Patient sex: F
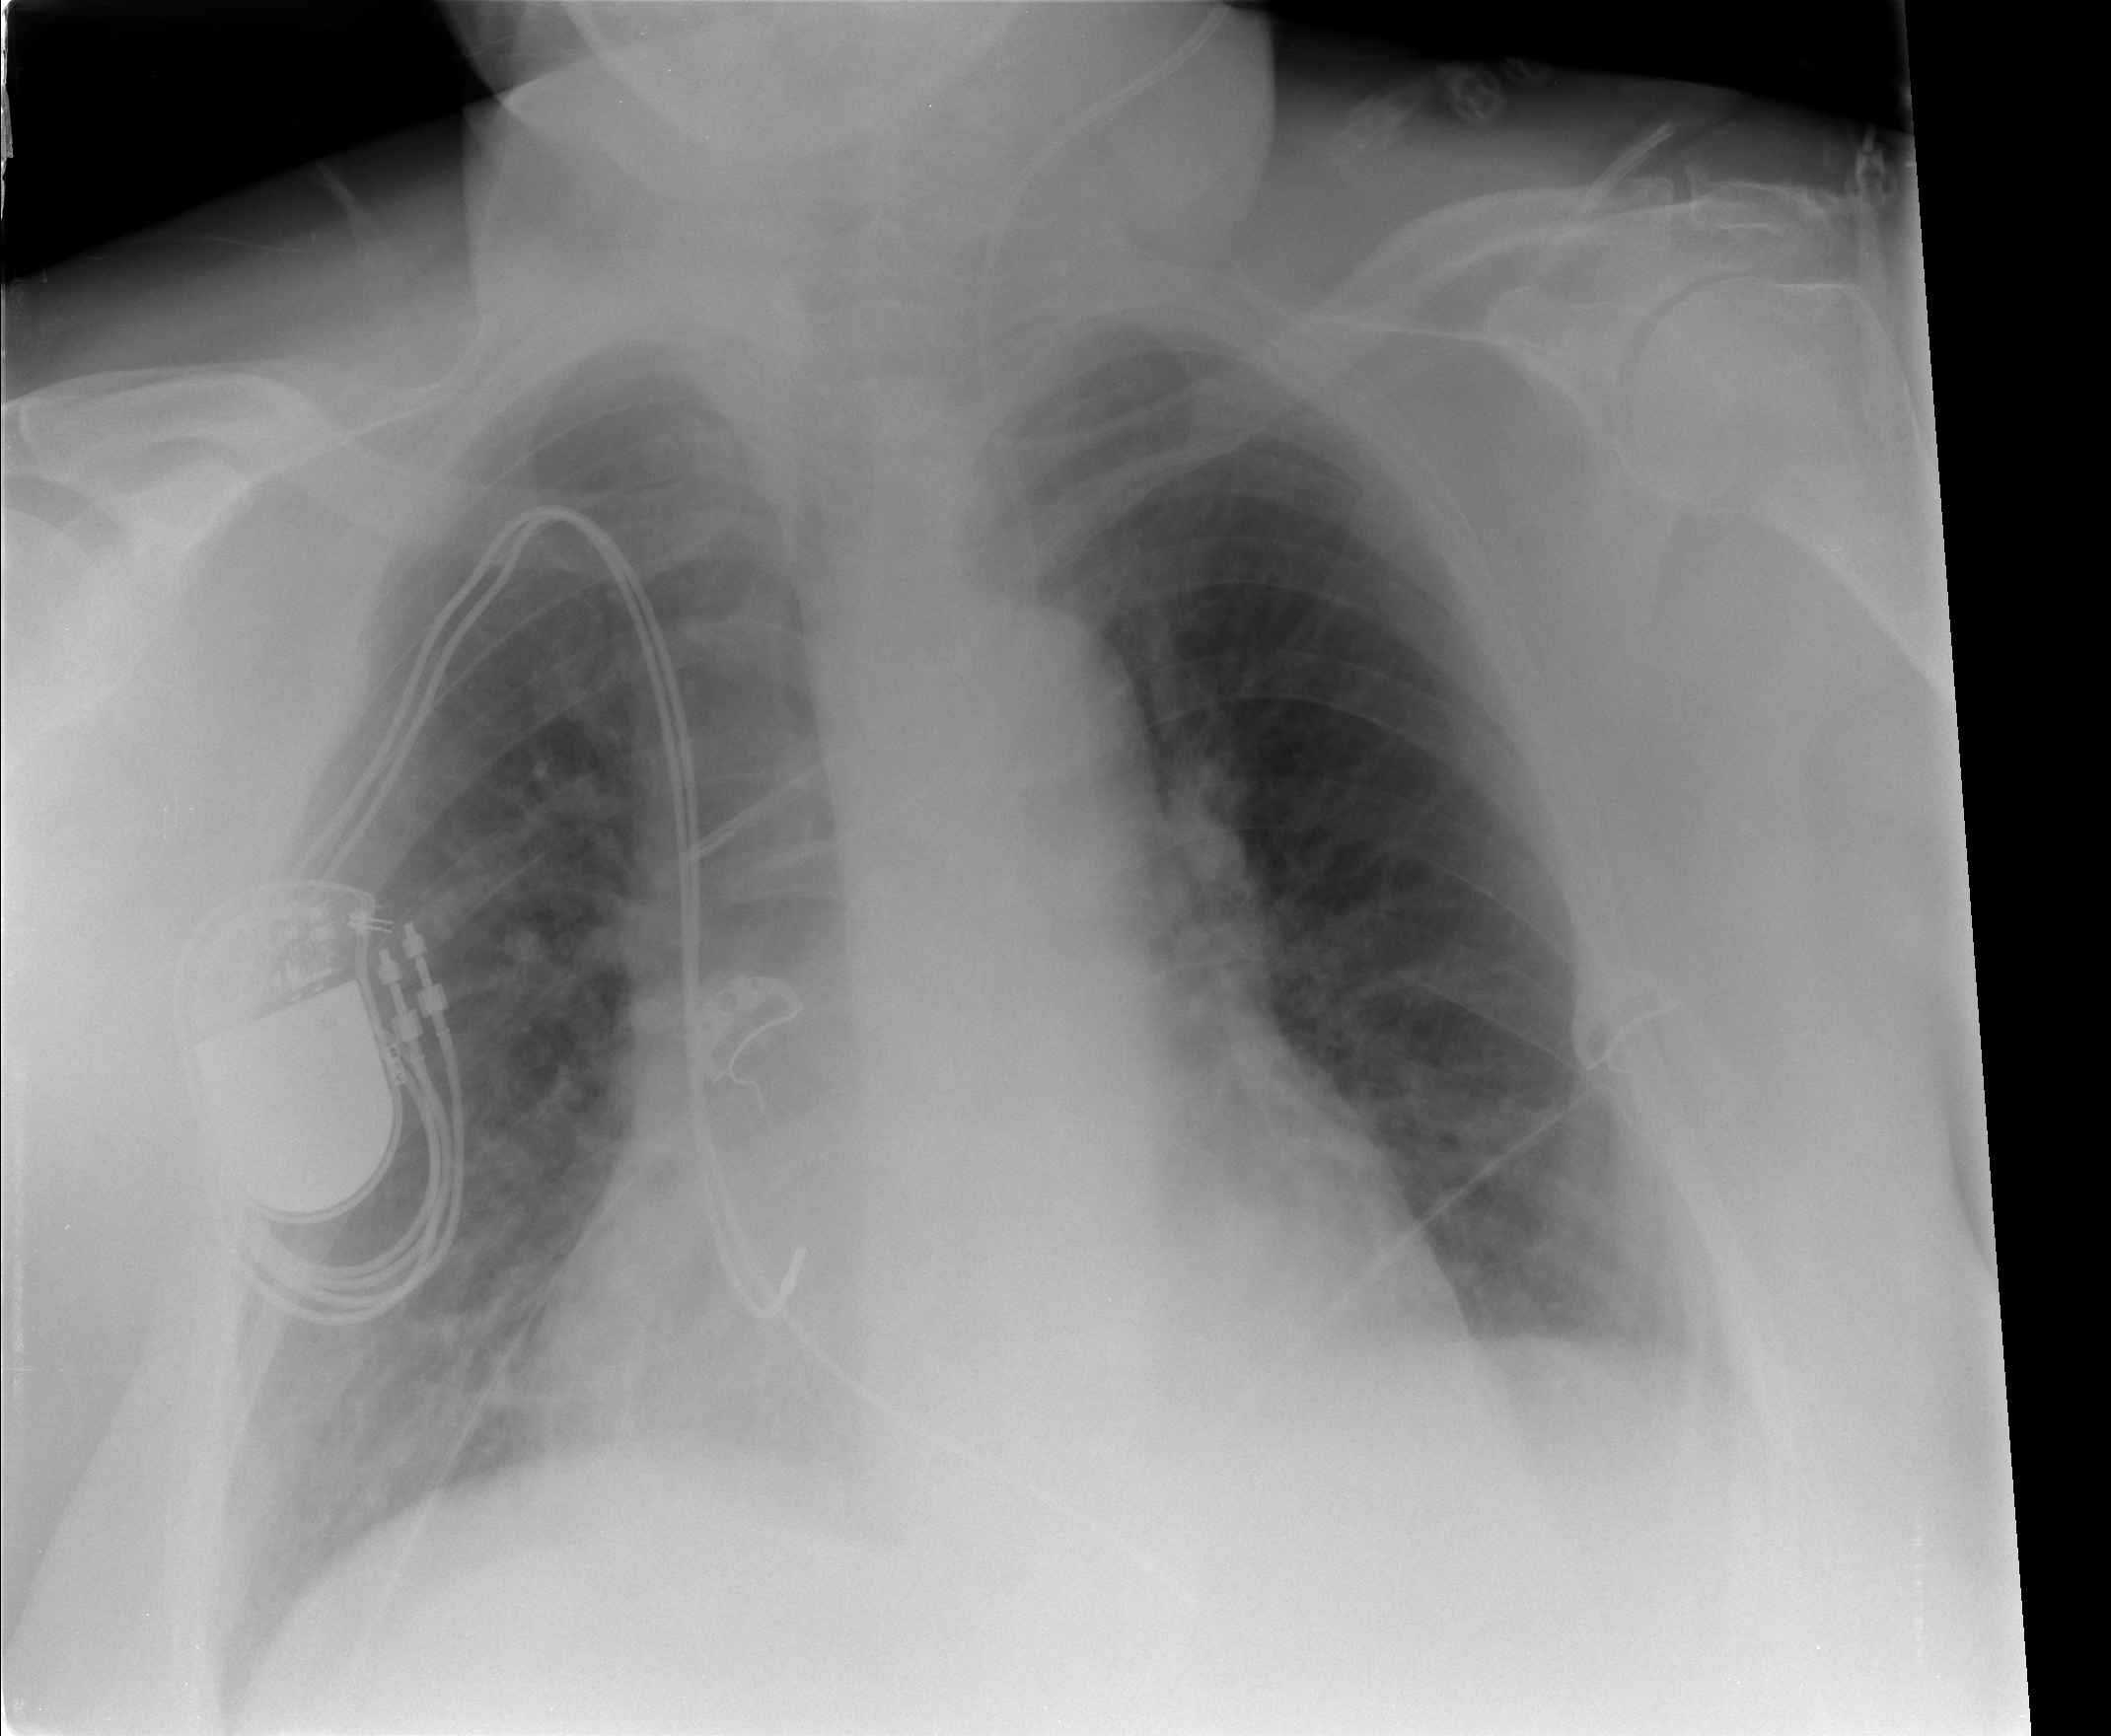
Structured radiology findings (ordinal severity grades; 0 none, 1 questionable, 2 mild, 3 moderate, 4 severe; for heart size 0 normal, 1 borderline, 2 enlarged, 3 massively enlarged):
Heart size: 2
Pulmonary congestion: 2
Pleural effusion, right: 0
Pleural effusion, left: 1
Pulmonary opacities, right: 0
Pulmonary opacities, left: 0
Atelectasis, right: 0
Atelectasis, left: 0